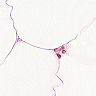
Metastatic tissue present: no